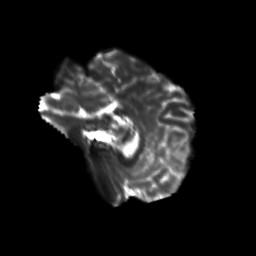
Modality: T2w
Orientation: sagittal
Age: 24
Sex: male
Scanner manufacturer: siemens
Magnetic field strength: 3 T
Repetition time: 3.5 s
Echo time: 0.125 s